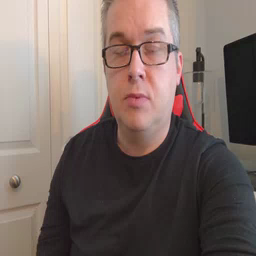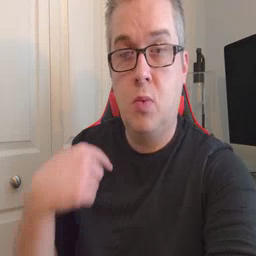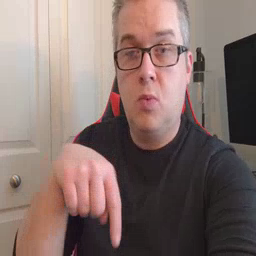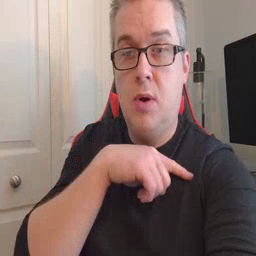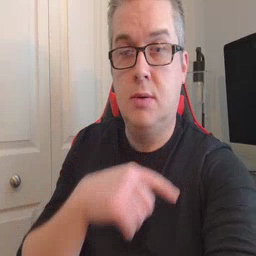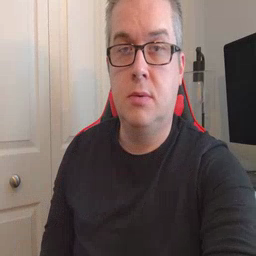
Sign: weus